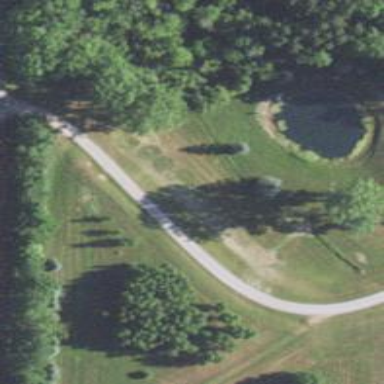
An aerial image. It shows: Driveway leading to service road.